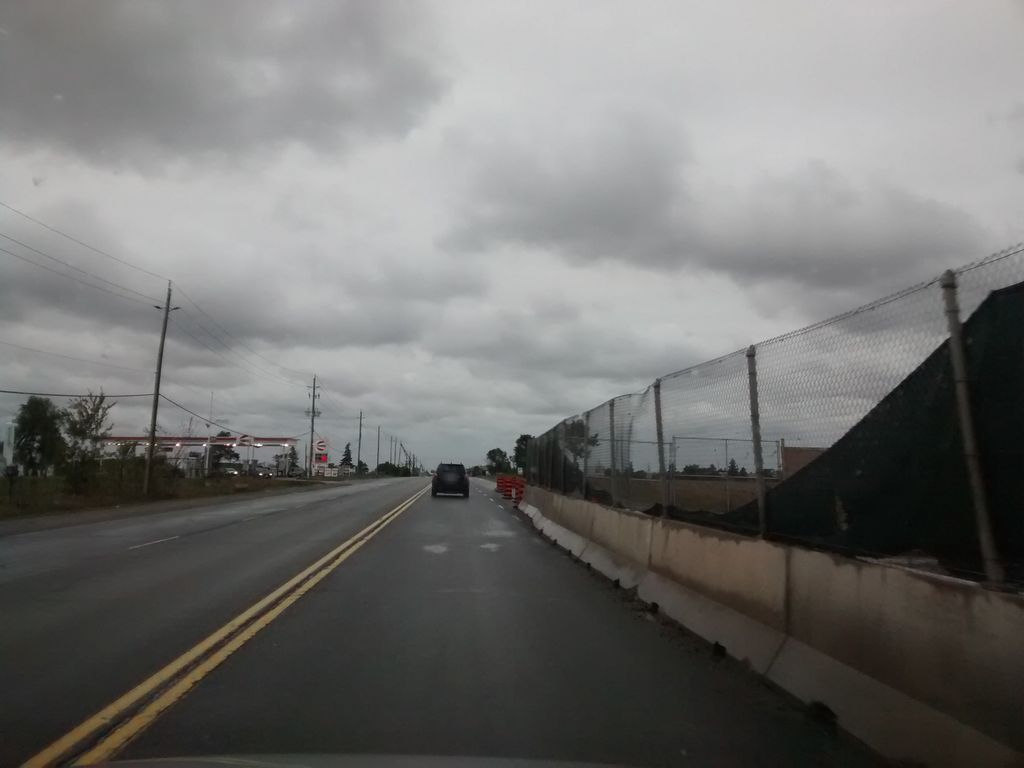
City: hamilton